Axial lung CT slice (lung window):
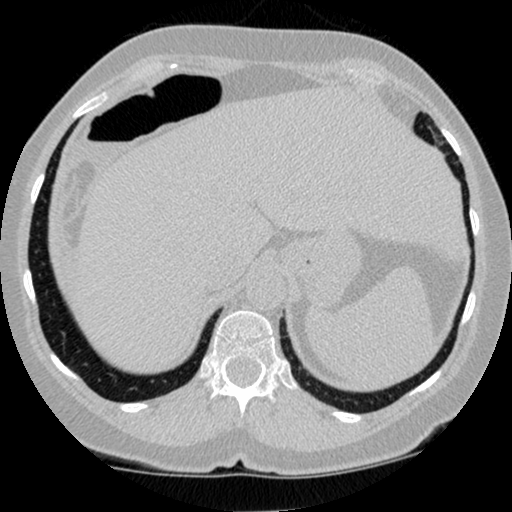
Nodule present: no